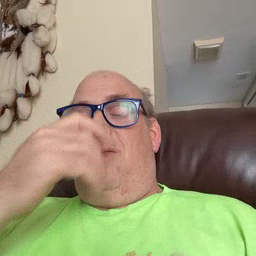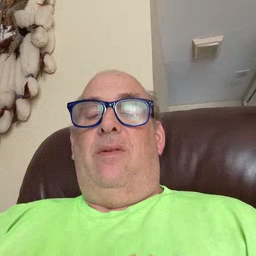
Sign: clown